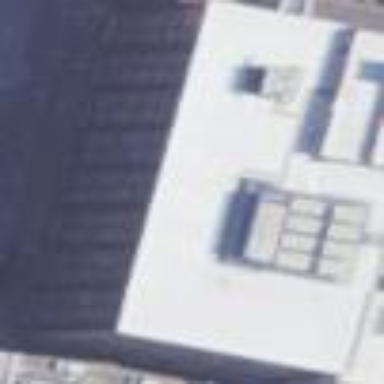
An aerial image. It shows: Commercial building.